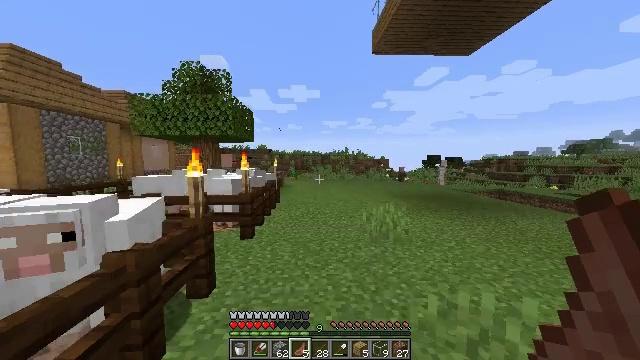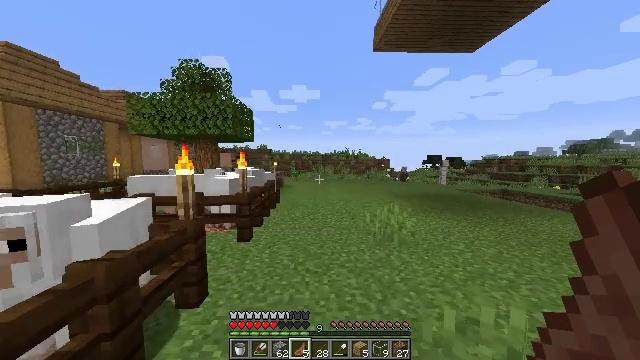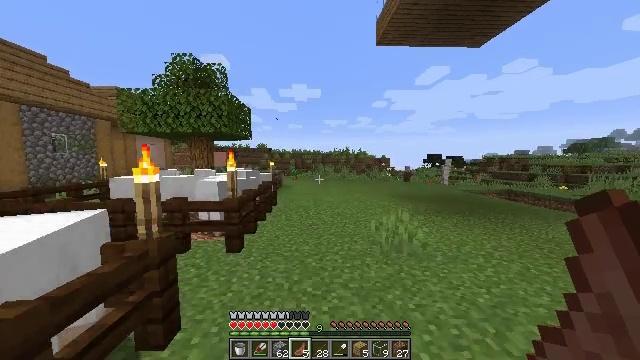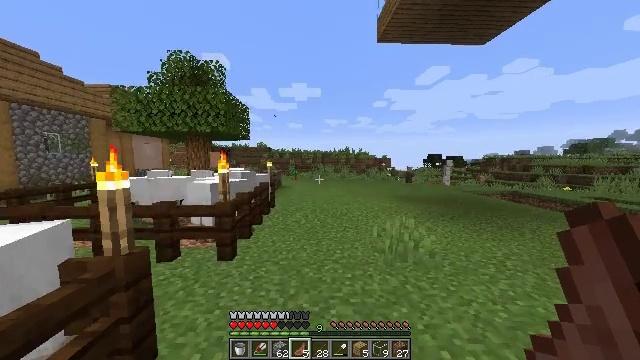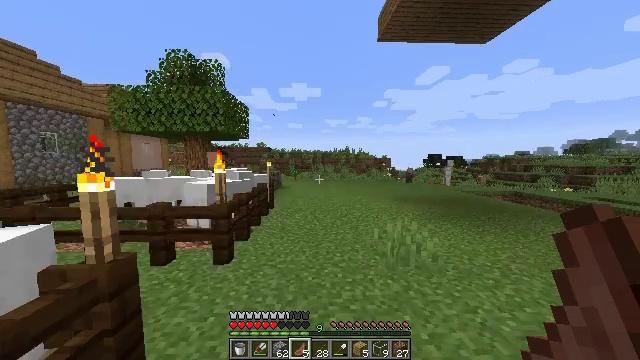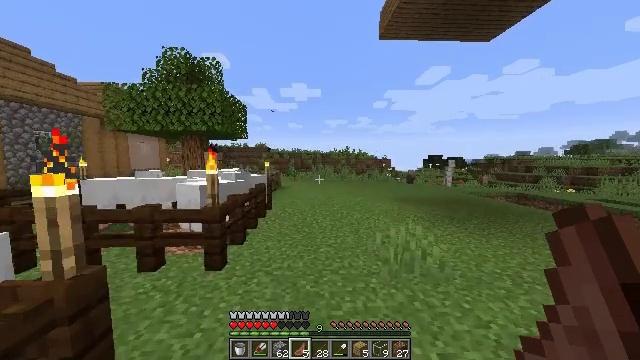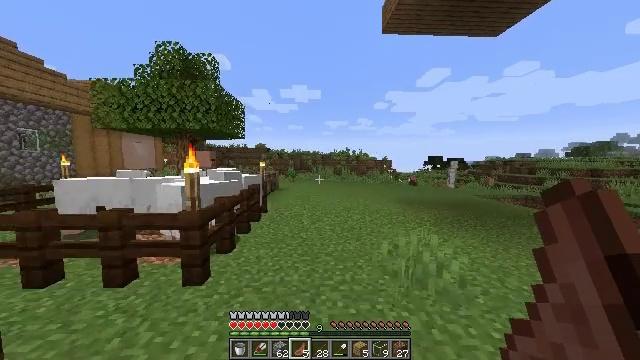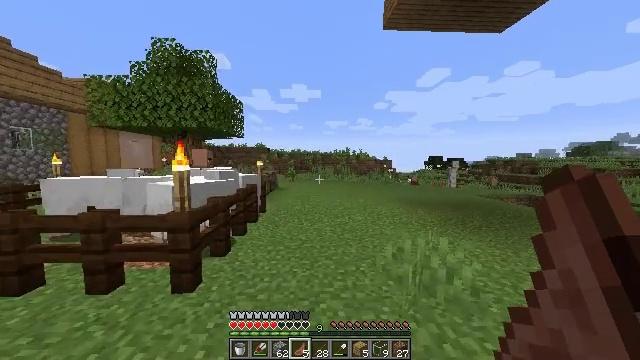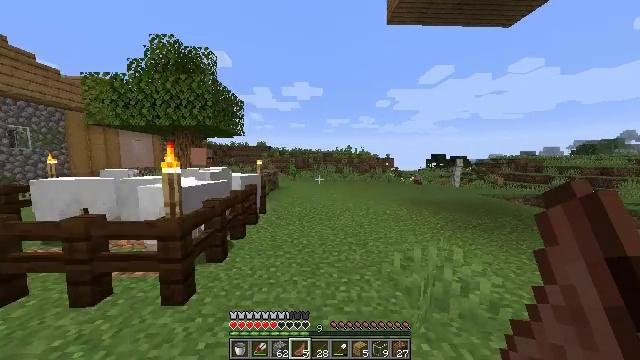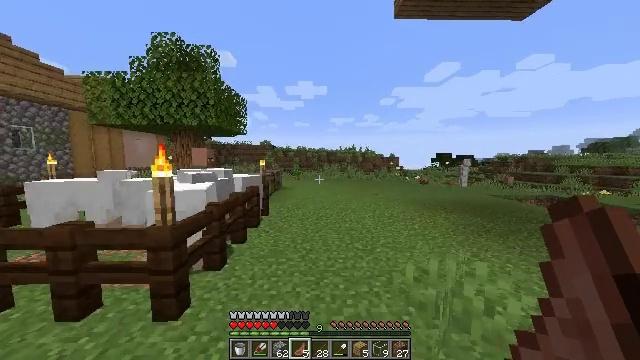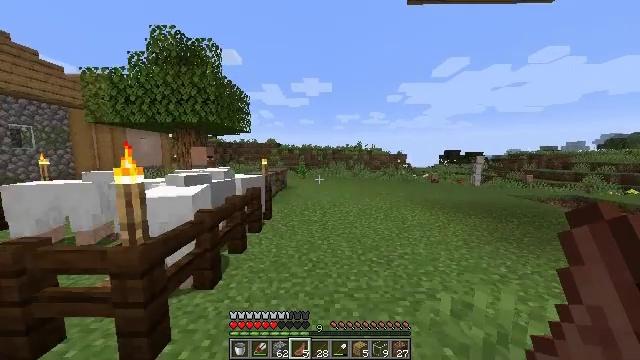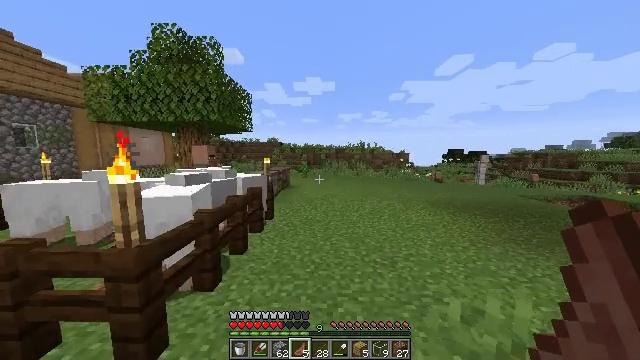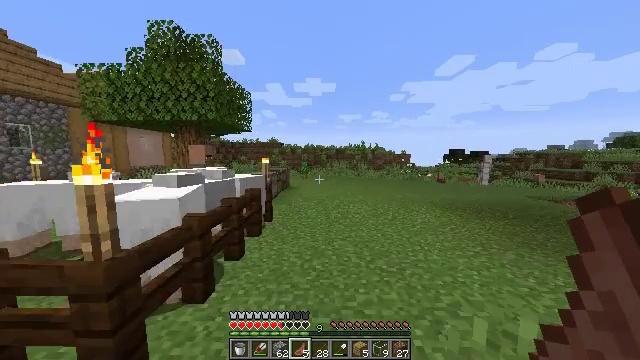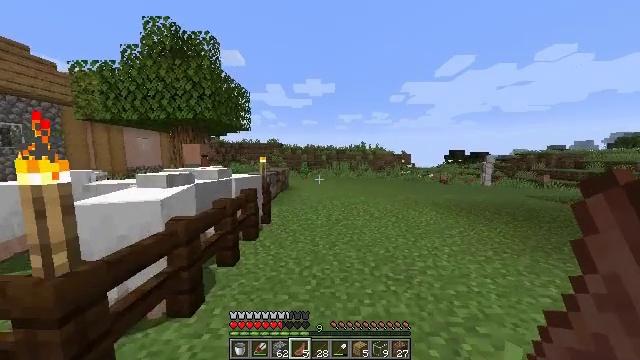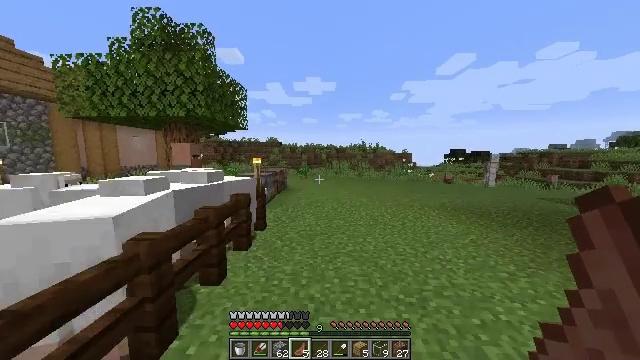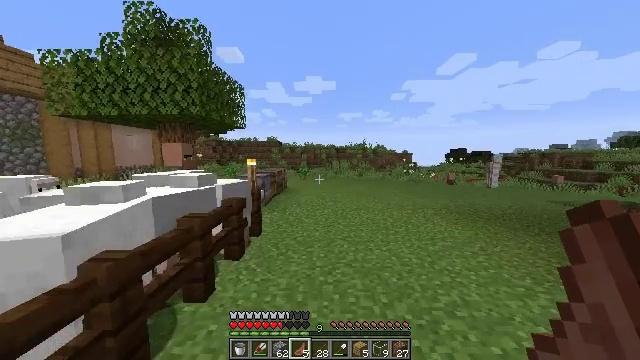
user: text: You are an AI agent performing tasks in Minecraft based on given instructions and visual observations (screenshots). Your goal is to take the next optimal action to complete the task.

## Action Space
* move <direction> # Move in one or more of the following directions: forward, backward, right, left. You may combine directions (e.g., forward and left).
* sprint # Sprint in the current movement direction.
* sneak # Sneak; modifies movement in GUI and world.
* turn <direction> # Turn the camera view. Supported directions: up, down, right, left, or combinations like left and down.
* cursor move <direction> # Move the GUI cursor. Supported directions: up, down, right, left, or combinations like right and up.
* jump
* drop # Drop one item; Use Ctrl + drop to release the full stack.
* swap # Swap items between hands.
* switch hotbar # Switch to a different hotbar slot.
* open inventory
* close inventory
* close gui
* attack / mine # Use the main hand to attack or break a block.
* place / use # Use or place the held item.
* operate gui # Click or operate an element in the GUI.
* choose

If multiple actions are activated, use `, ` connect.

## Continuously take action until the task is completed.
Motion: motion action
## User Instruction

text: Remove the yellow bed.
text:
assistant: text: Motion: move forward
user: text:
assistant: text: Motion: move forward
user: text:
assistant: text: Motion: move forward
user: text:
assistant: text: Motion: move forward, sprint
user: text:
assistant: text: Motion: move forward, sprint
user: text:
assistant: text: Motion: move forward, sprint
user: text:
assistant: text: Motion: move forward, sprint
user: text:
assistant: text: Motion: move forward, sprint
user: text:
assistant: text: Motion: move forward, sprint, turn left
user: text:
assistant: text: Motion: move forward, turn left
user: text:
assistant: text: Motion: move forward
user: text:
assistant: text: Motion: move forward
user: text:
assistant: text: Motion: move forward
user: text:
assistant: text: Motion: move forward
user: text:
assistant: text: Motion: move forward, sprint
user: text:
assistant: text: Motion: move forward, sprint
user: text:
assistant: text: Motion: move forward, sprint
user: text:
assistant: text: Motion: move forward
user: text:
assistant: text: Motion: move forward
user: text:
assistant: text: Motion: move forward
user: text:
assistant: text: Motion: move forward
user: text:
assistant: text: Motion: move forward
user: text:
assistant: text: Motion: move forward
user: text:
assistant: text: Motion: move forward
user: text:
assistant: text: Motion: move forward, sprint
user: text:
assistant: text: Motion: move forward, sprint
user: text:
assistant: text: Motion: move forward, sprint
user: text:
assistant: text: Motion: move forward, sprint
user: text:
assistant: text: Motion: move forward
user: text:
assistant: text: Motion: move forward